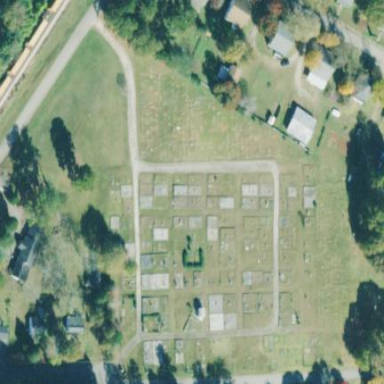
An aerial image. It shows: Cemetery.